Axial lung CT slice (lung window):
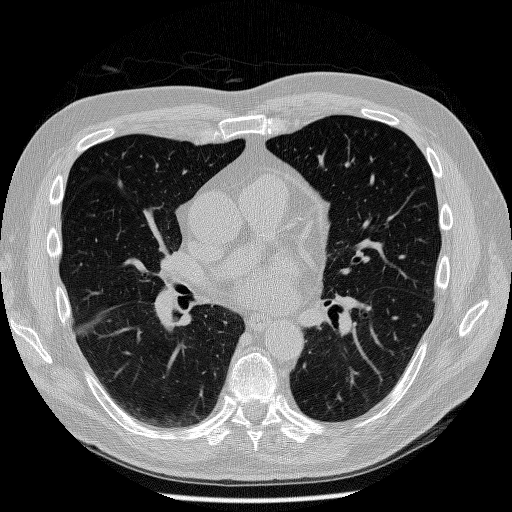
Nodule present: no